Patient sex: F
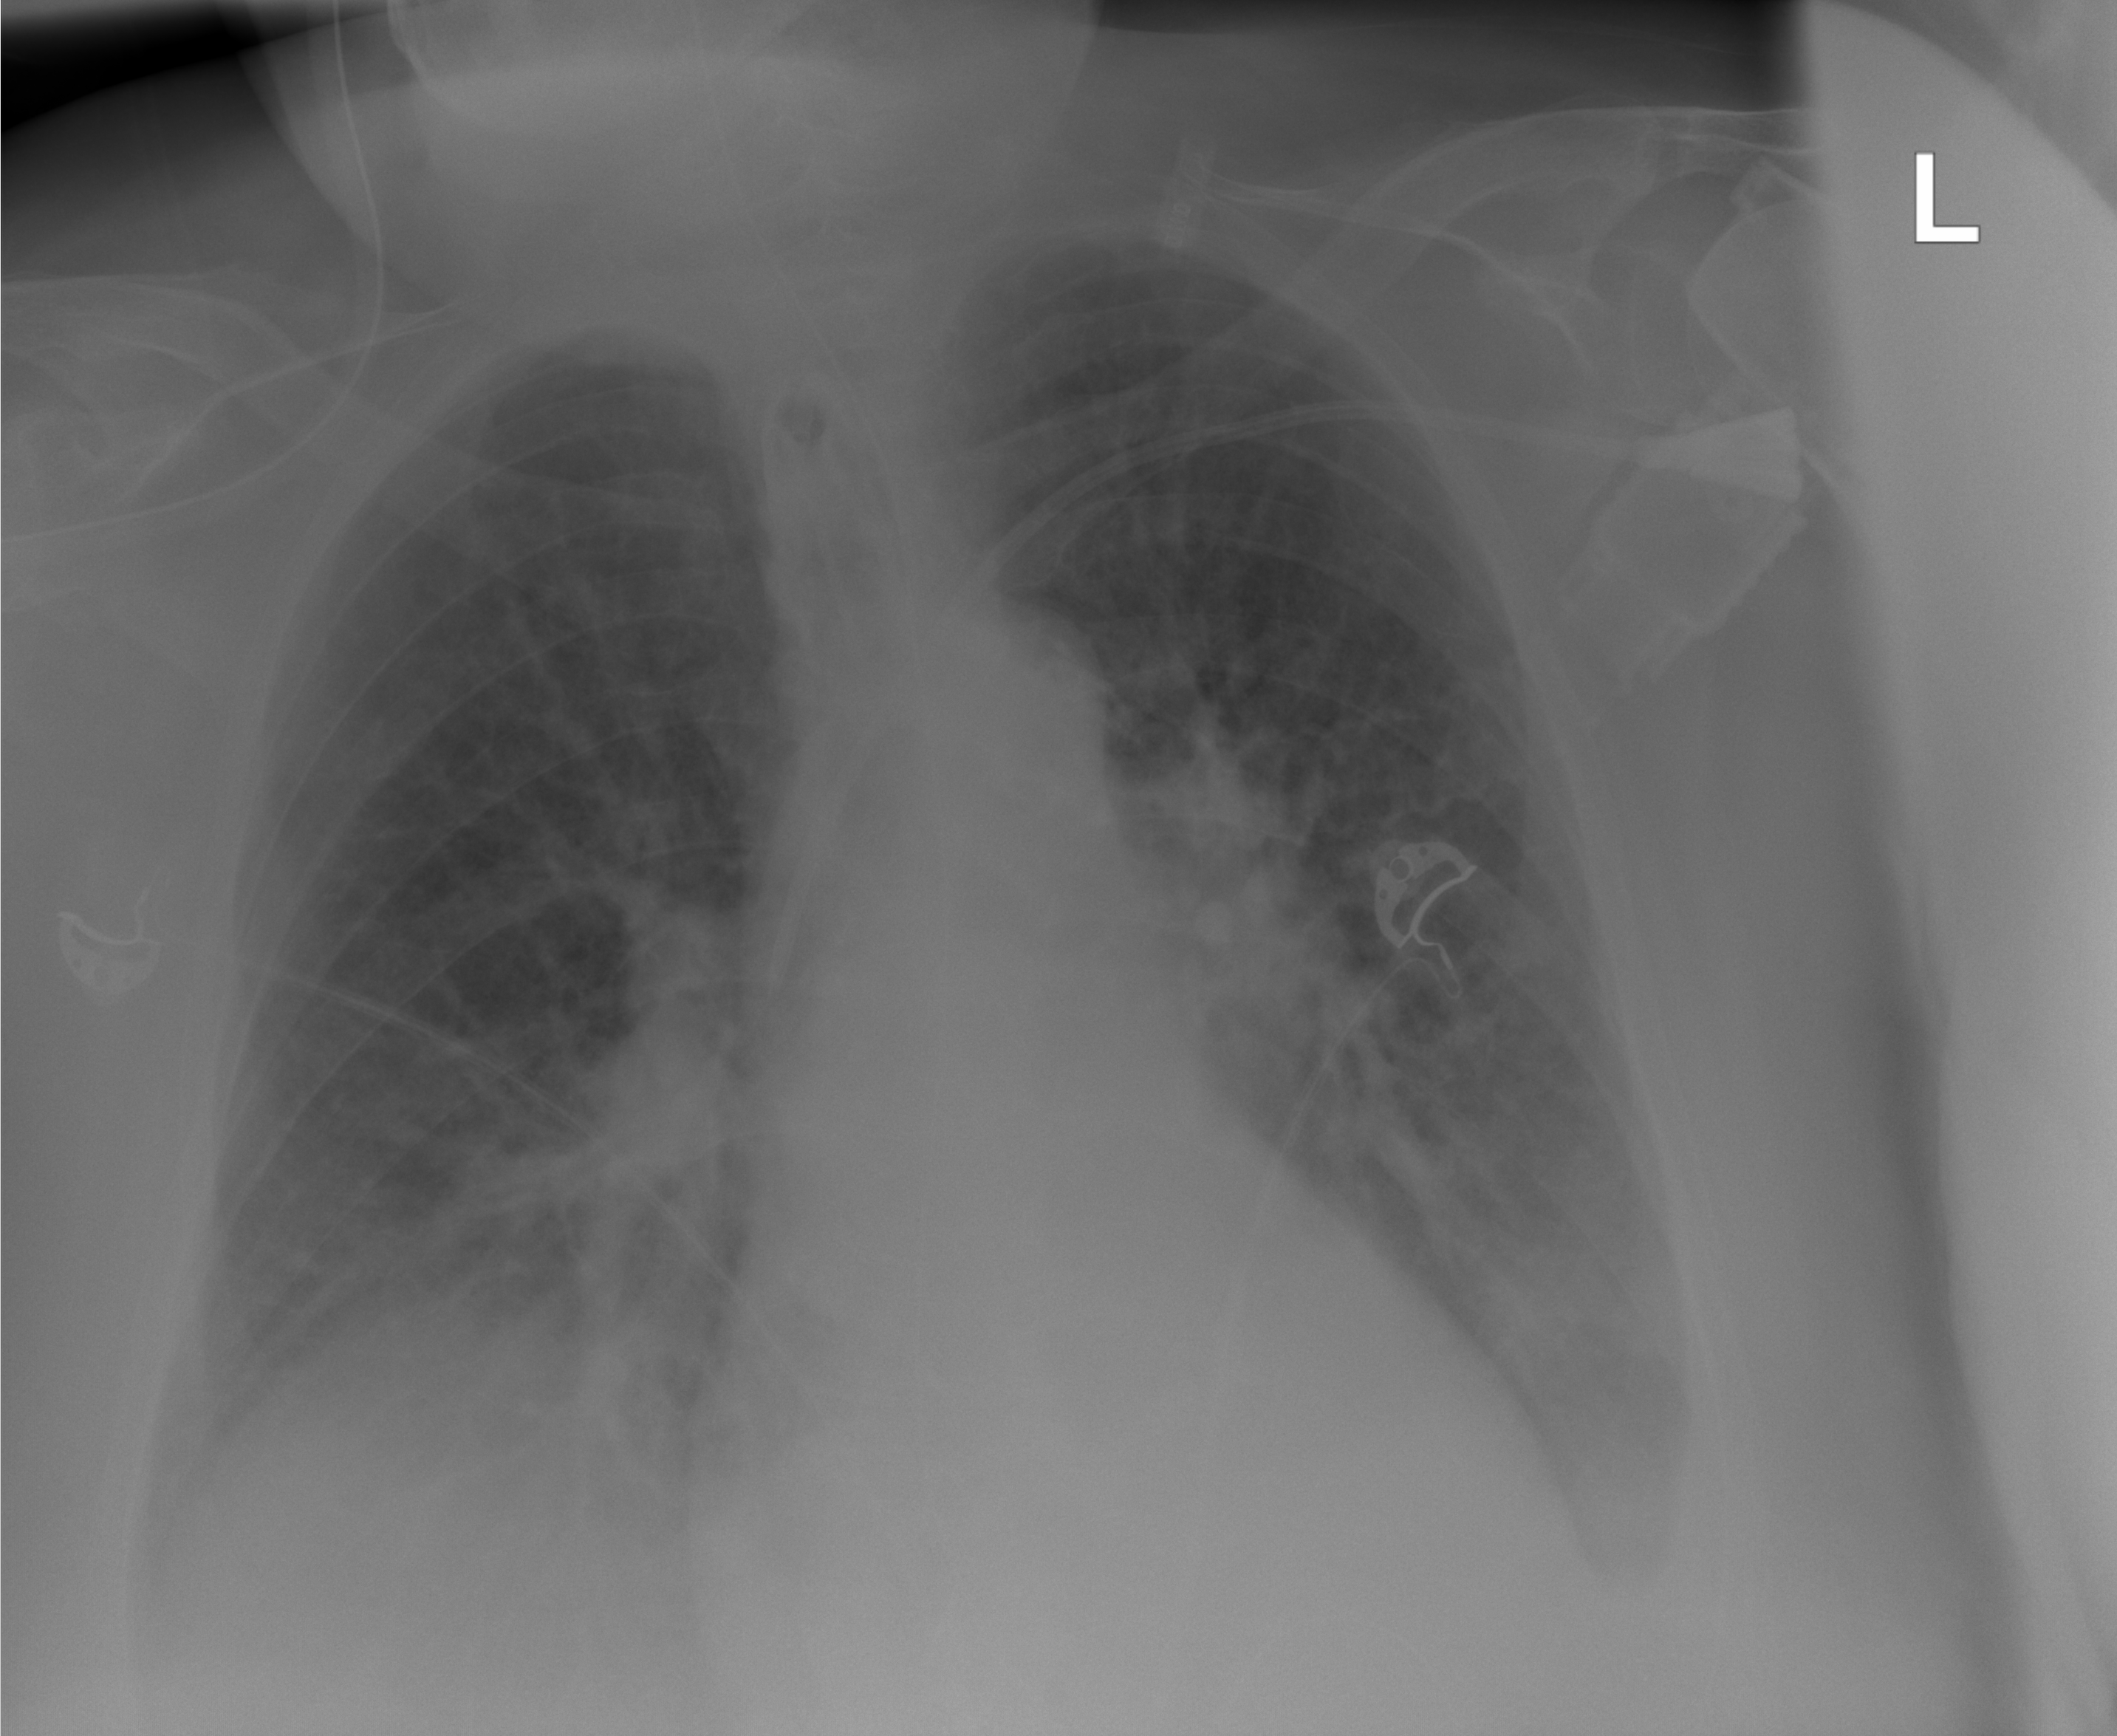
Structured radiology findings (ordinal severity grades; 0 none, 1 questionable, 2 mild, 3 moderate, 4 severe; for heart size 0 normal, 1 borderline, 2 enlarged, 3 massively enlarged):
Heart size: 0
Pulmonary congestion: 2
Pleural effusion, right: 0
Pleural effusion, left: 2
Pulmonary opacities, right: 1
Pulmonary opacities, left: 1
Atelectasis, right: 2
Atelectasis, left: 1